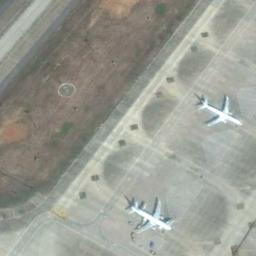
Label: airplane